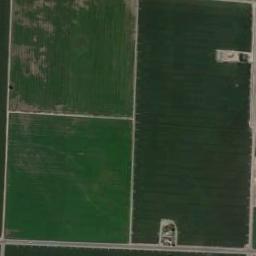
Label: rectangular_farmland